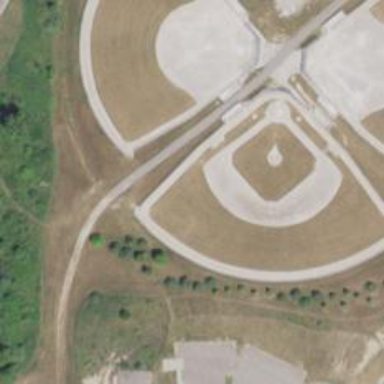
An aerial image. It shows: Baseball pitch for leisure land.